Interaction volume radius: 5 \u00c5
Interaction volume height: 35 \u00c5
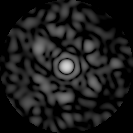
Disorder parameter: 0.7546